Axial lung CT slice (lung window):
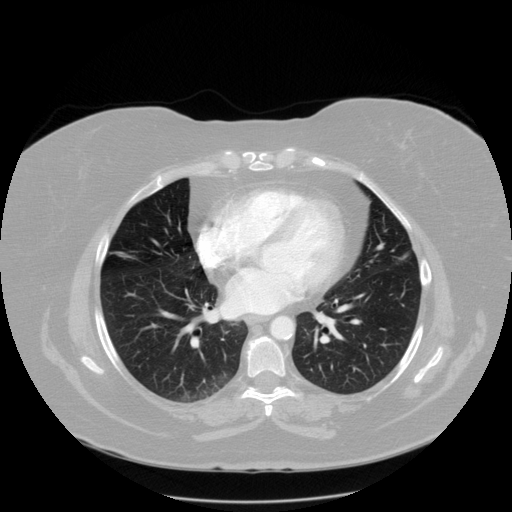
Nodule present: no